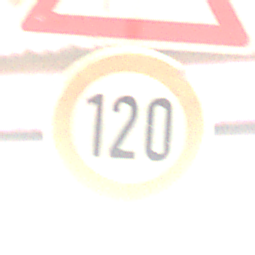
Verkehrszeichen: Geschwindigkeit120
Zusatzzeichen oben: SeitenwindVonLinks
Umgebung: Roofed, Special
Tageszeit: MorningAfternoon
Wetter: NotSpecified
Licht: Artificial
Jahreszeit: NotSpecified
Kontrast: MediumContrast